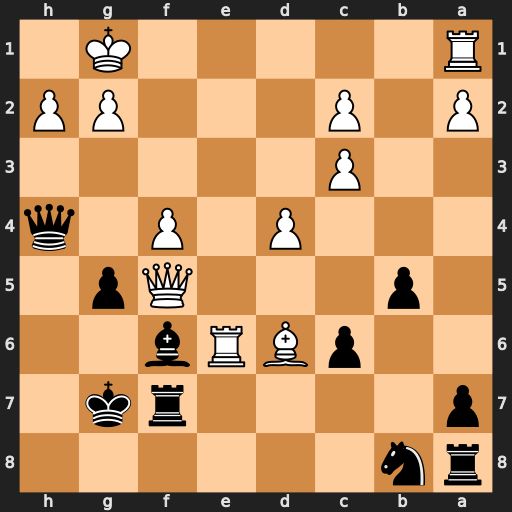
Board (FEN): rn6/p4rk1/2pBRb2/1p3Qp1/3P1P1q/2P5/P1P3PP/R5K1
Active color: b
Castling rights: -
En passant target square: -
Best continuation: Bxd4+ cxd4 Rxf5